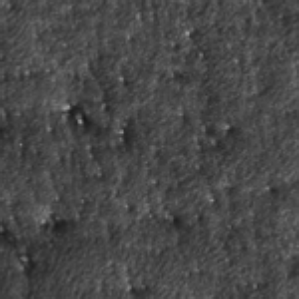
Label: frost